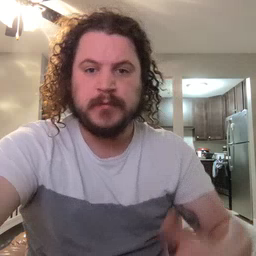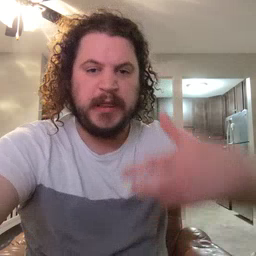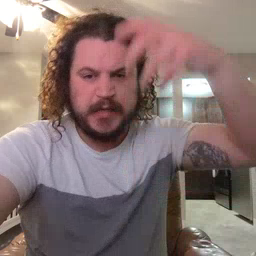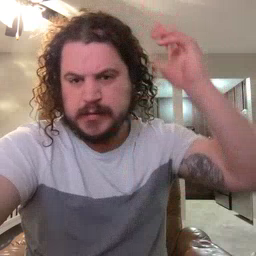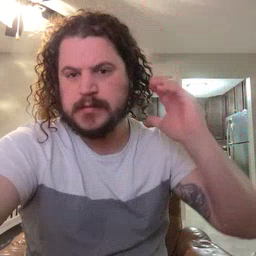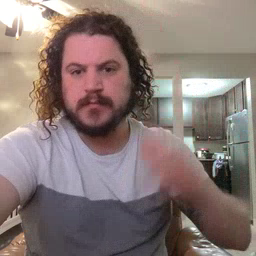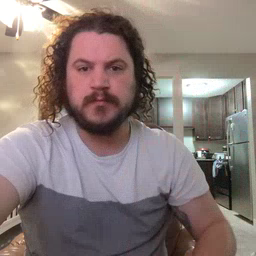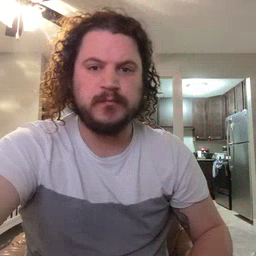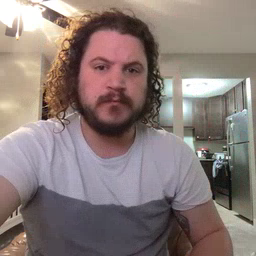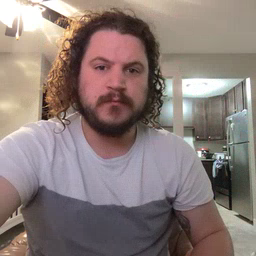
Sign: lion